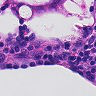
Metastatic tissue present: yes